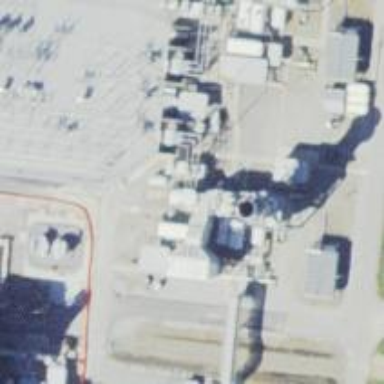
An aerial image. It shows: Gas turbine generator powered by gas.